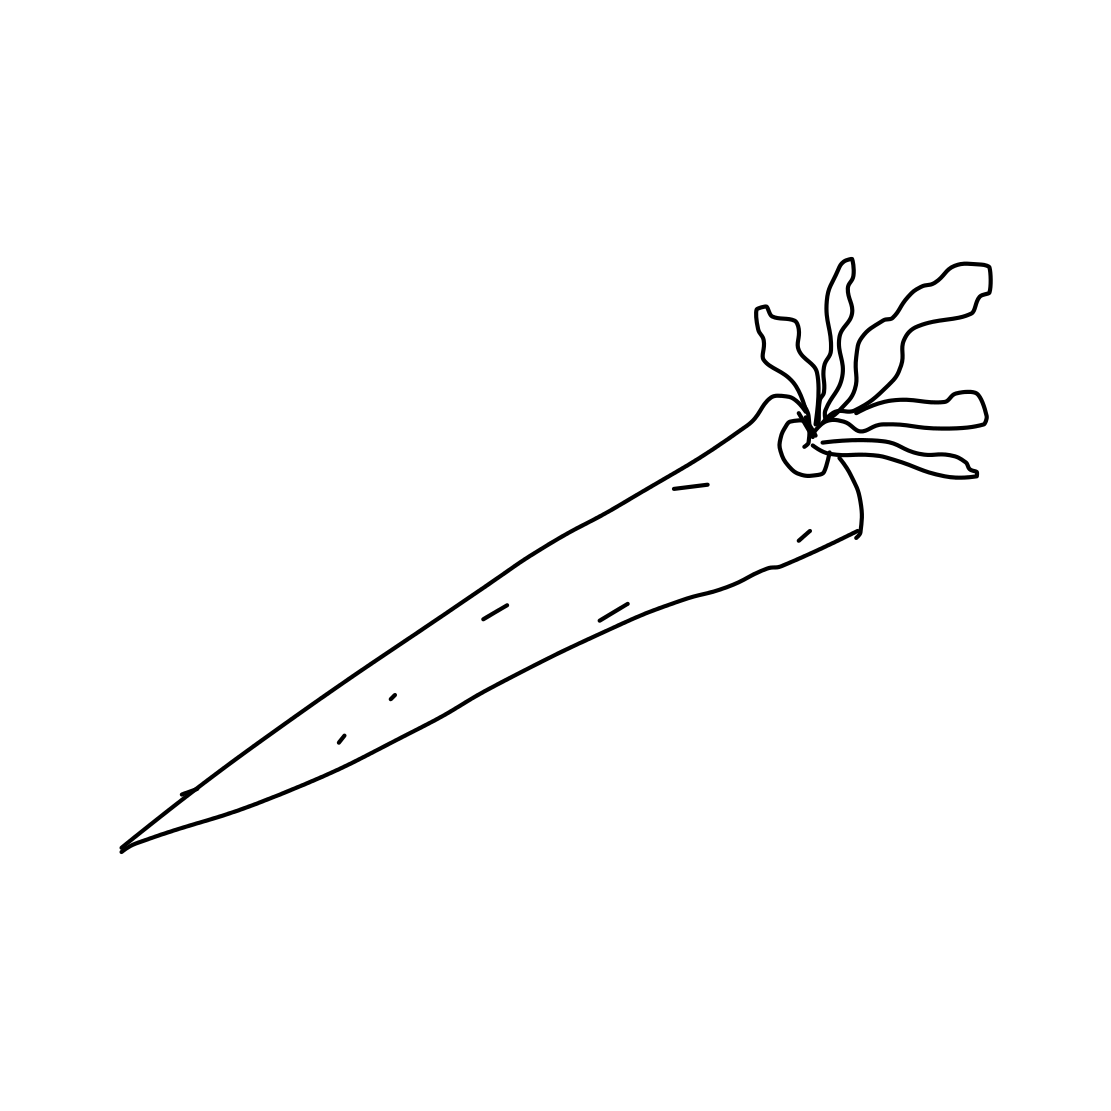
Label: carrot